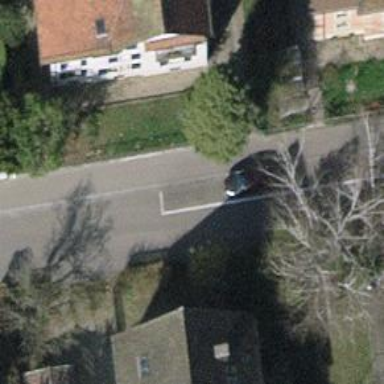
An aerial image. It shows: Residential road with asphalt surface. There is parking lane on the right side.